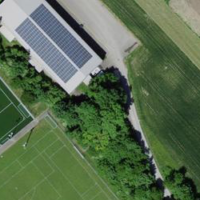
EUNIS habitat code: 53
Species observed at this site:
Lonicera acuminata